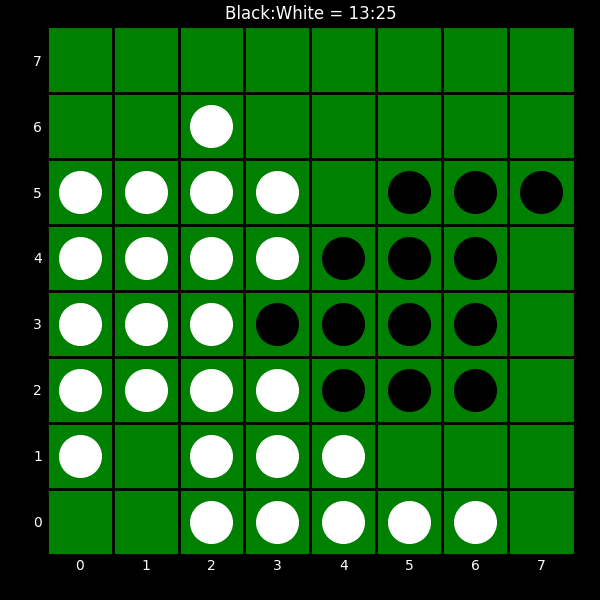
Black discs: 13
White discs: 25